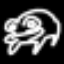
Label: frog